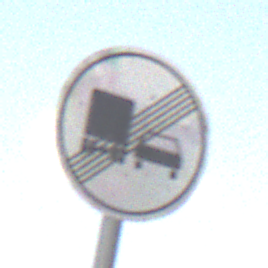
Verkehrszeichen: EndeUeberholverbotKraftfahrzeuge
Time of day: Midday
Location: Outdoor (Nature)
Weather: PartlyCloudy
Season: NotSpecified
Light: Natural